【题型】解答题　【知识点】向量　【难度】hard
如图，在 $\triangle ABC$ 中，$AC = 2, AB = 4$. 点 $D$ 在边 $BC$ 上，且 $\overrightarrow{CD} = t\overrightarrow{CB}$.

(1) $t = \frac{1}{2}, A = \frac{2\pi}{3}$，求 $|\overrightarrow{AD}|$;

(2) $t = \frac{1}{5}, AD$ 恰为 $BC$ 边上的高，求角 $A$;

(3) $AD = 3$，求 $t$ 的取值范围.
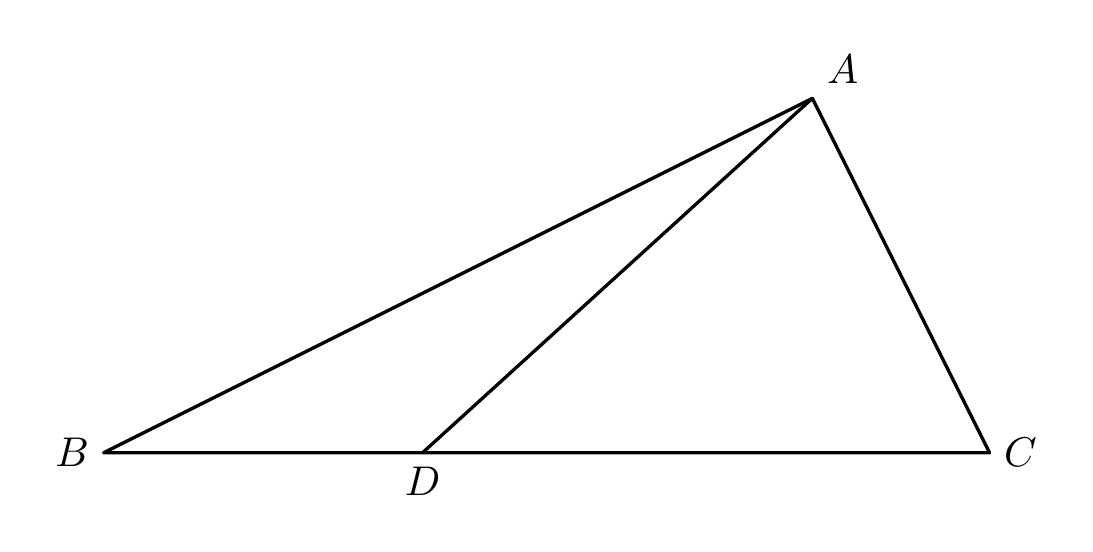
【解答】

【答案】 (1) $\sqrt{3}$

(2) $\frac{\pi}{2}$

(3) $\frac{1}{2} < t < \frac{5}{6}$

【分析】 (1) 由题意知 $\overrightarrow{AD} = \frac{1}{2}(\overrightarrow{AB} + \overrightarrow{AC})$，转化问题为求 $\frac{1}{2}(\overrightarrow{AB} + \overrightarrow{AC})$ 的模，进而求解;

(2) 由 $AD$ 为 $BC$ 边上的高，则 $\overrightarrow{AD} \perp \overrightarrow{BC}$，即 $\overrightarrow{AD} \cdot \overrightarrow{BC} = 0$，根据 $\overrightarrow{AD} = \frac{4}{5}\overrightarrow{AC} + \frac{1}{5}\overrightarrow{AB}, \overrightarrow{BC} = \overrightarrow{AC} - \overrightarrow{AB}$，整理即可求解;

(3) 易知 $\overrightarrow{AD} = t\overrightarrow{AB} + (1-t)\overrightarrow{AC}$，则 $\overrightarrow{AD}^2 = t^2\overrightarrow{AB}^2 + (1-t)^2\overrightarrow{AC}^2 + 2t\overrightarrow{AB} \cdot (1-t)\overrightarrow{AC}$，整理等式，结合 $-1 < \cos A < 1$ 且 $0 < t < 1$ 求解即可.

【详解】 (1) 由题，因为 $t = \frac{1}{2}$，所以 $\overrightarrow{CD} = \frac{1}{2}\overrightarrow{CB}$，即点 $D$ 为边 $BC$ 的中点,

所以 $\overrightarrow{AD} = \frac{1}{2}(\overrightarrow{AB} + \overrightarrow{AC})$,

因为 $A = \frac{2\pi}{3}, AC = 2, AB = 4$,

所以 $|\overrightarrow{AD}| = \sqrt{\frac{1}{4}(\overrightarrow{AB}^2 + \overrightarrow{AC}^2 + 2\overrightarrow{AB} \cdot \overrightarrow{AC})} = \sqrt{\frac{1}{4}(4^2 + 2^2 - 2 \times 4 \times 2 \times \frac{1}{2})} = \sqrt{3}$.

(2) 由题，因为 $t = \frac{1}{5}$，所以 $\overrightarrow{CD} = \frac{1}{5}\overrightarrow{CB} = \frac{1}{5}(\overrightarrow{AB} - \overrightarrow{AC})$,

因为 $AD$ 恰为 $BC$ 边上的高，所以 $\overrightarrow{AD} \perp \overrightarrow{BC}$,

因为 $\overrightarrow{AD} = \overrightarrow{AC} + \overrightarrow{CD} = \overrightarrow{AC} + \frac{1}{5}(\overrightarrow{AB} - \overrightarrow{AC}) = \frac{4}{5}\overrightarrow{AC} + \frac{1}{5}\overrightarrow{AB}, \overrightarrow{BC} = \overrightarrow{AC} - \overrightarrow{AB}$,

且 $AC = 2, AB = 4$,

所以 $\overrightarrow{AD} \cdot \overrightarrow{BC} = \left( \frac{4}{5}\overrightarrow{AC} + \frac{1}{5}\overrightarrow{AB} \right) \cdot (\overrightarrow{AC} - \overrightarrow{AB}) = \frac{4}{5}\overrightarrow{AC}^2 - \frac{3}{5}\overrightarrow{AC} \cdot \overrightarrow{AB} - \frac{1}{5}\overrightarrow{AB}^2$

$= \frac{4}{5} \times 2^2 - \frac{3}{5} \times 2 \times 4 \times \cos A - \frac{1}{5} \times 4^2 = 0$,

所以 $\cos A = 0$，则 $A = \frac{\pi}{2}$.

(3) 由题，$\overrightarrow{CD} = t\overrightarrow{CB}$,

则 $\overrightarrow{AD} = \overrightarrow{AC} + \overrightarrow{CD} = \overrightarrow{AC} + t\overrightarrow{CB} = \overrightarrow{AC} + t(\overrightarrow{AB} - \overrightarrow{AC}) = t\overrightarrow{AB} + (1-t)\overrightarrow{AC}$,

因为 $AD = 3$ 且 $AC = 2, AB = 4$,

所以 $\overrightarrow{AD}^2 = t^2\overrightarrow{AB}^2 + (1-t)^2\overrightarrow{AC}^2 + 2t\overrightarrow{AB} \cdot (1-t)\overrightarrow{AC}$,

则 $9 = 16t^2 + 4(1 - 2t + t^2) + (16t - 16t^2) \cos A$,

所以 $\cos A = \frac{20t^2 - 8t - 5}{16t^2 - 16t}$,

因为 $-1 < \cos A < 1$，则 $-1 < \frac{20t^2 - 8t - 5}{16t^2 - 16t} < 1$,

因为 $0 < t < 1$，则 $16t^2 - 16t < 0$,

解得 $\frac{1}{2} < t < \frac{5}{6}$.